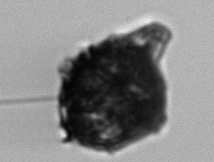
Label: Gonyaulax